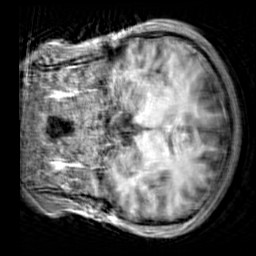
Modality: T1w
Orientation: coronal
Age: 23
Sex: male
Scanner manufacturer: siemens
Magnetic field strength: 3 T
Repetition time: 2.3 s
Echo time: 0.00303 s